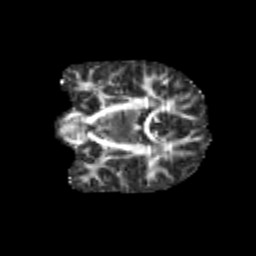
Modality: FA
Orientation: coronal
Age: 9
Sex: male
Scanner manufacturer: siemens
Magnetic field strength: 3 T
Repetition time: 3.8 s
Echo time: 0.07 s